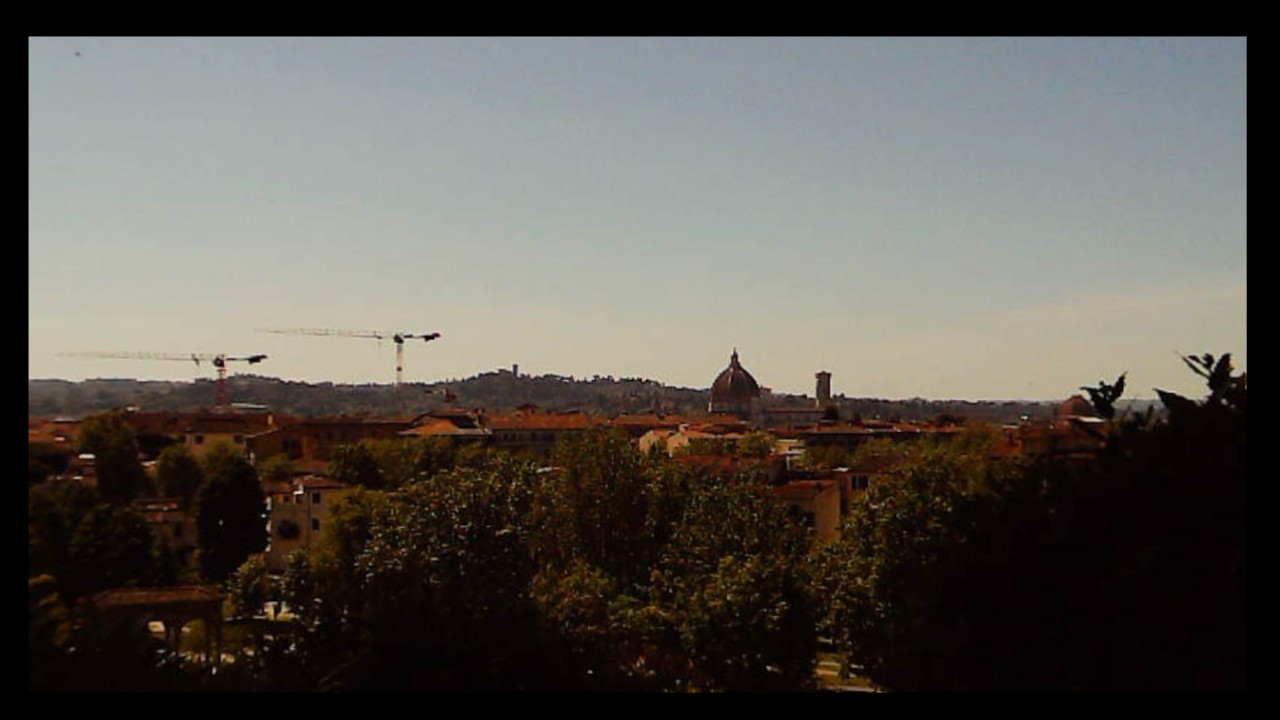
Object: DarwinFPV cineape20